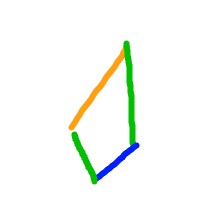
Shape: kite